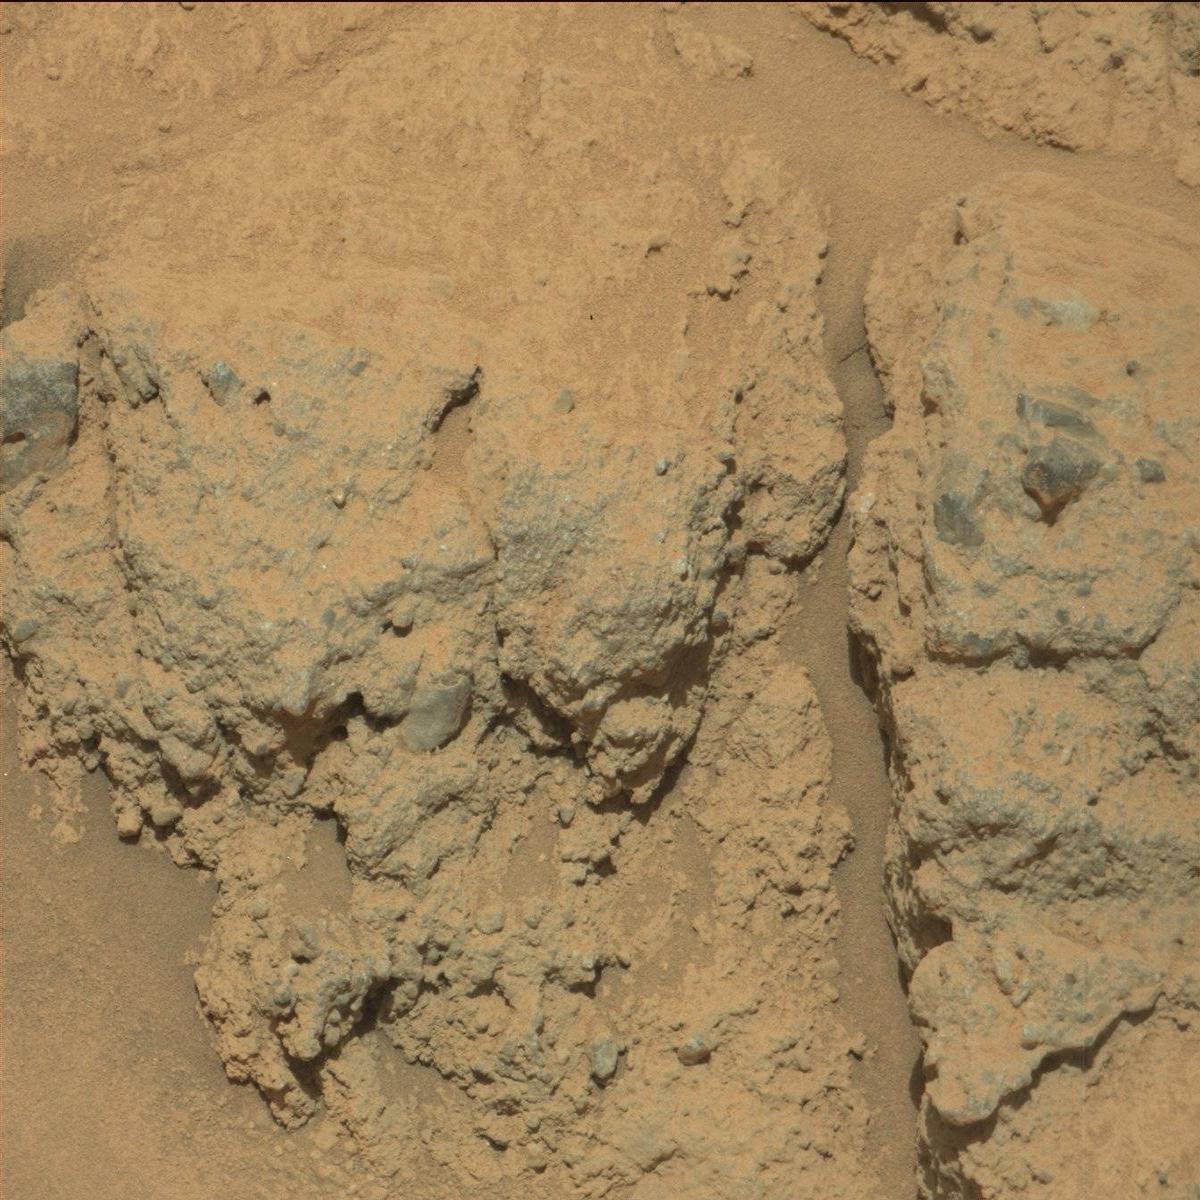
Terrain classes present: Bedrock, Sand / Soil